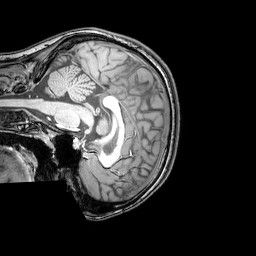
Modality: T1w
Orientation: sagittal
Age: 22
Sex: female
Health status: healthy
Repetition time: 0.081 s
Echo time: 0.037 s